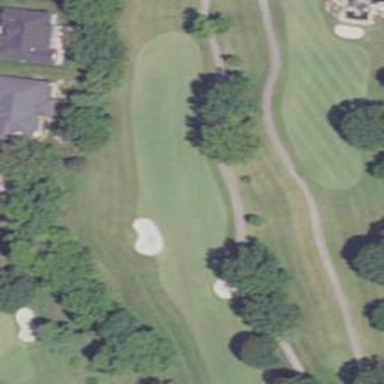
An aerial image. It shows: View of golf hole.